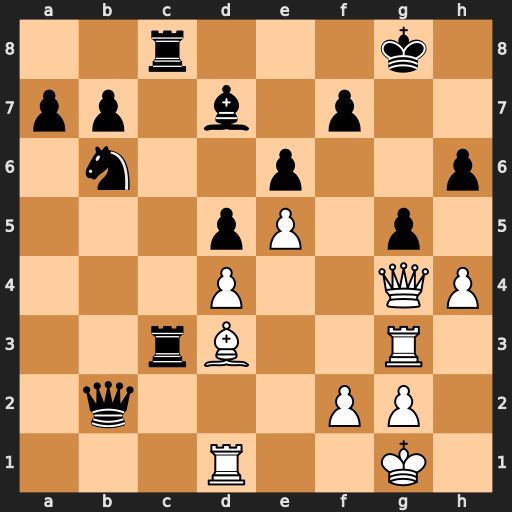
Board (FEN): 2r3k1/pp1b1p2/1n2p2p/3pP1p1/3P2QP/2rB2R1/1q3PP1/3R2K1
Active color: w
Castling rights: -
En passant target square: -
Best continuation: hxg5 h5 Qxh5 Rxd3 Rgxd3